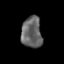
Tissue: prostate
Cell type: Myeloid cells
Senescence score: 0.7303
Nuclear area (px): 622
Mean DAPI intensity: 101.183